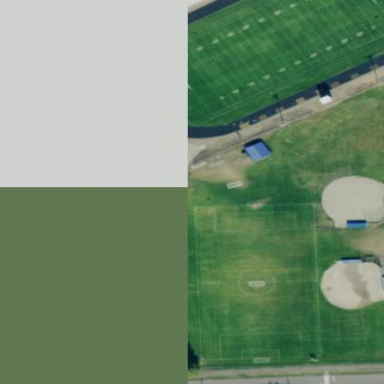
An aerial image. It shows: Soccer pitch designated for leisure and sports activities.